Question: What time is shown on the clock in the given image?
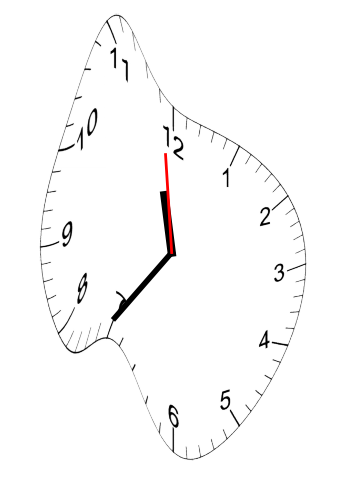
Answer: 11:35:59